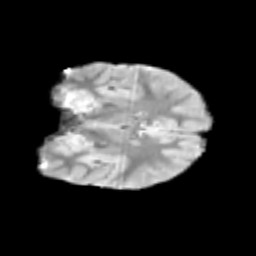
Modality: T2w
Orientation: coronal
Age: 8
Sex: female
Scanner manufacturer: siemens
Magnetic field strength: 3 T
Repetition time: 3.8 s
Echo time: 0.07 s